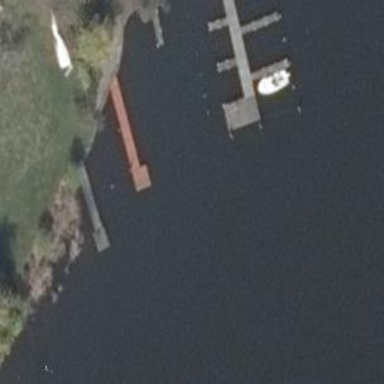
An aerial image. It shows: Man-made pier.